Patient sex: M
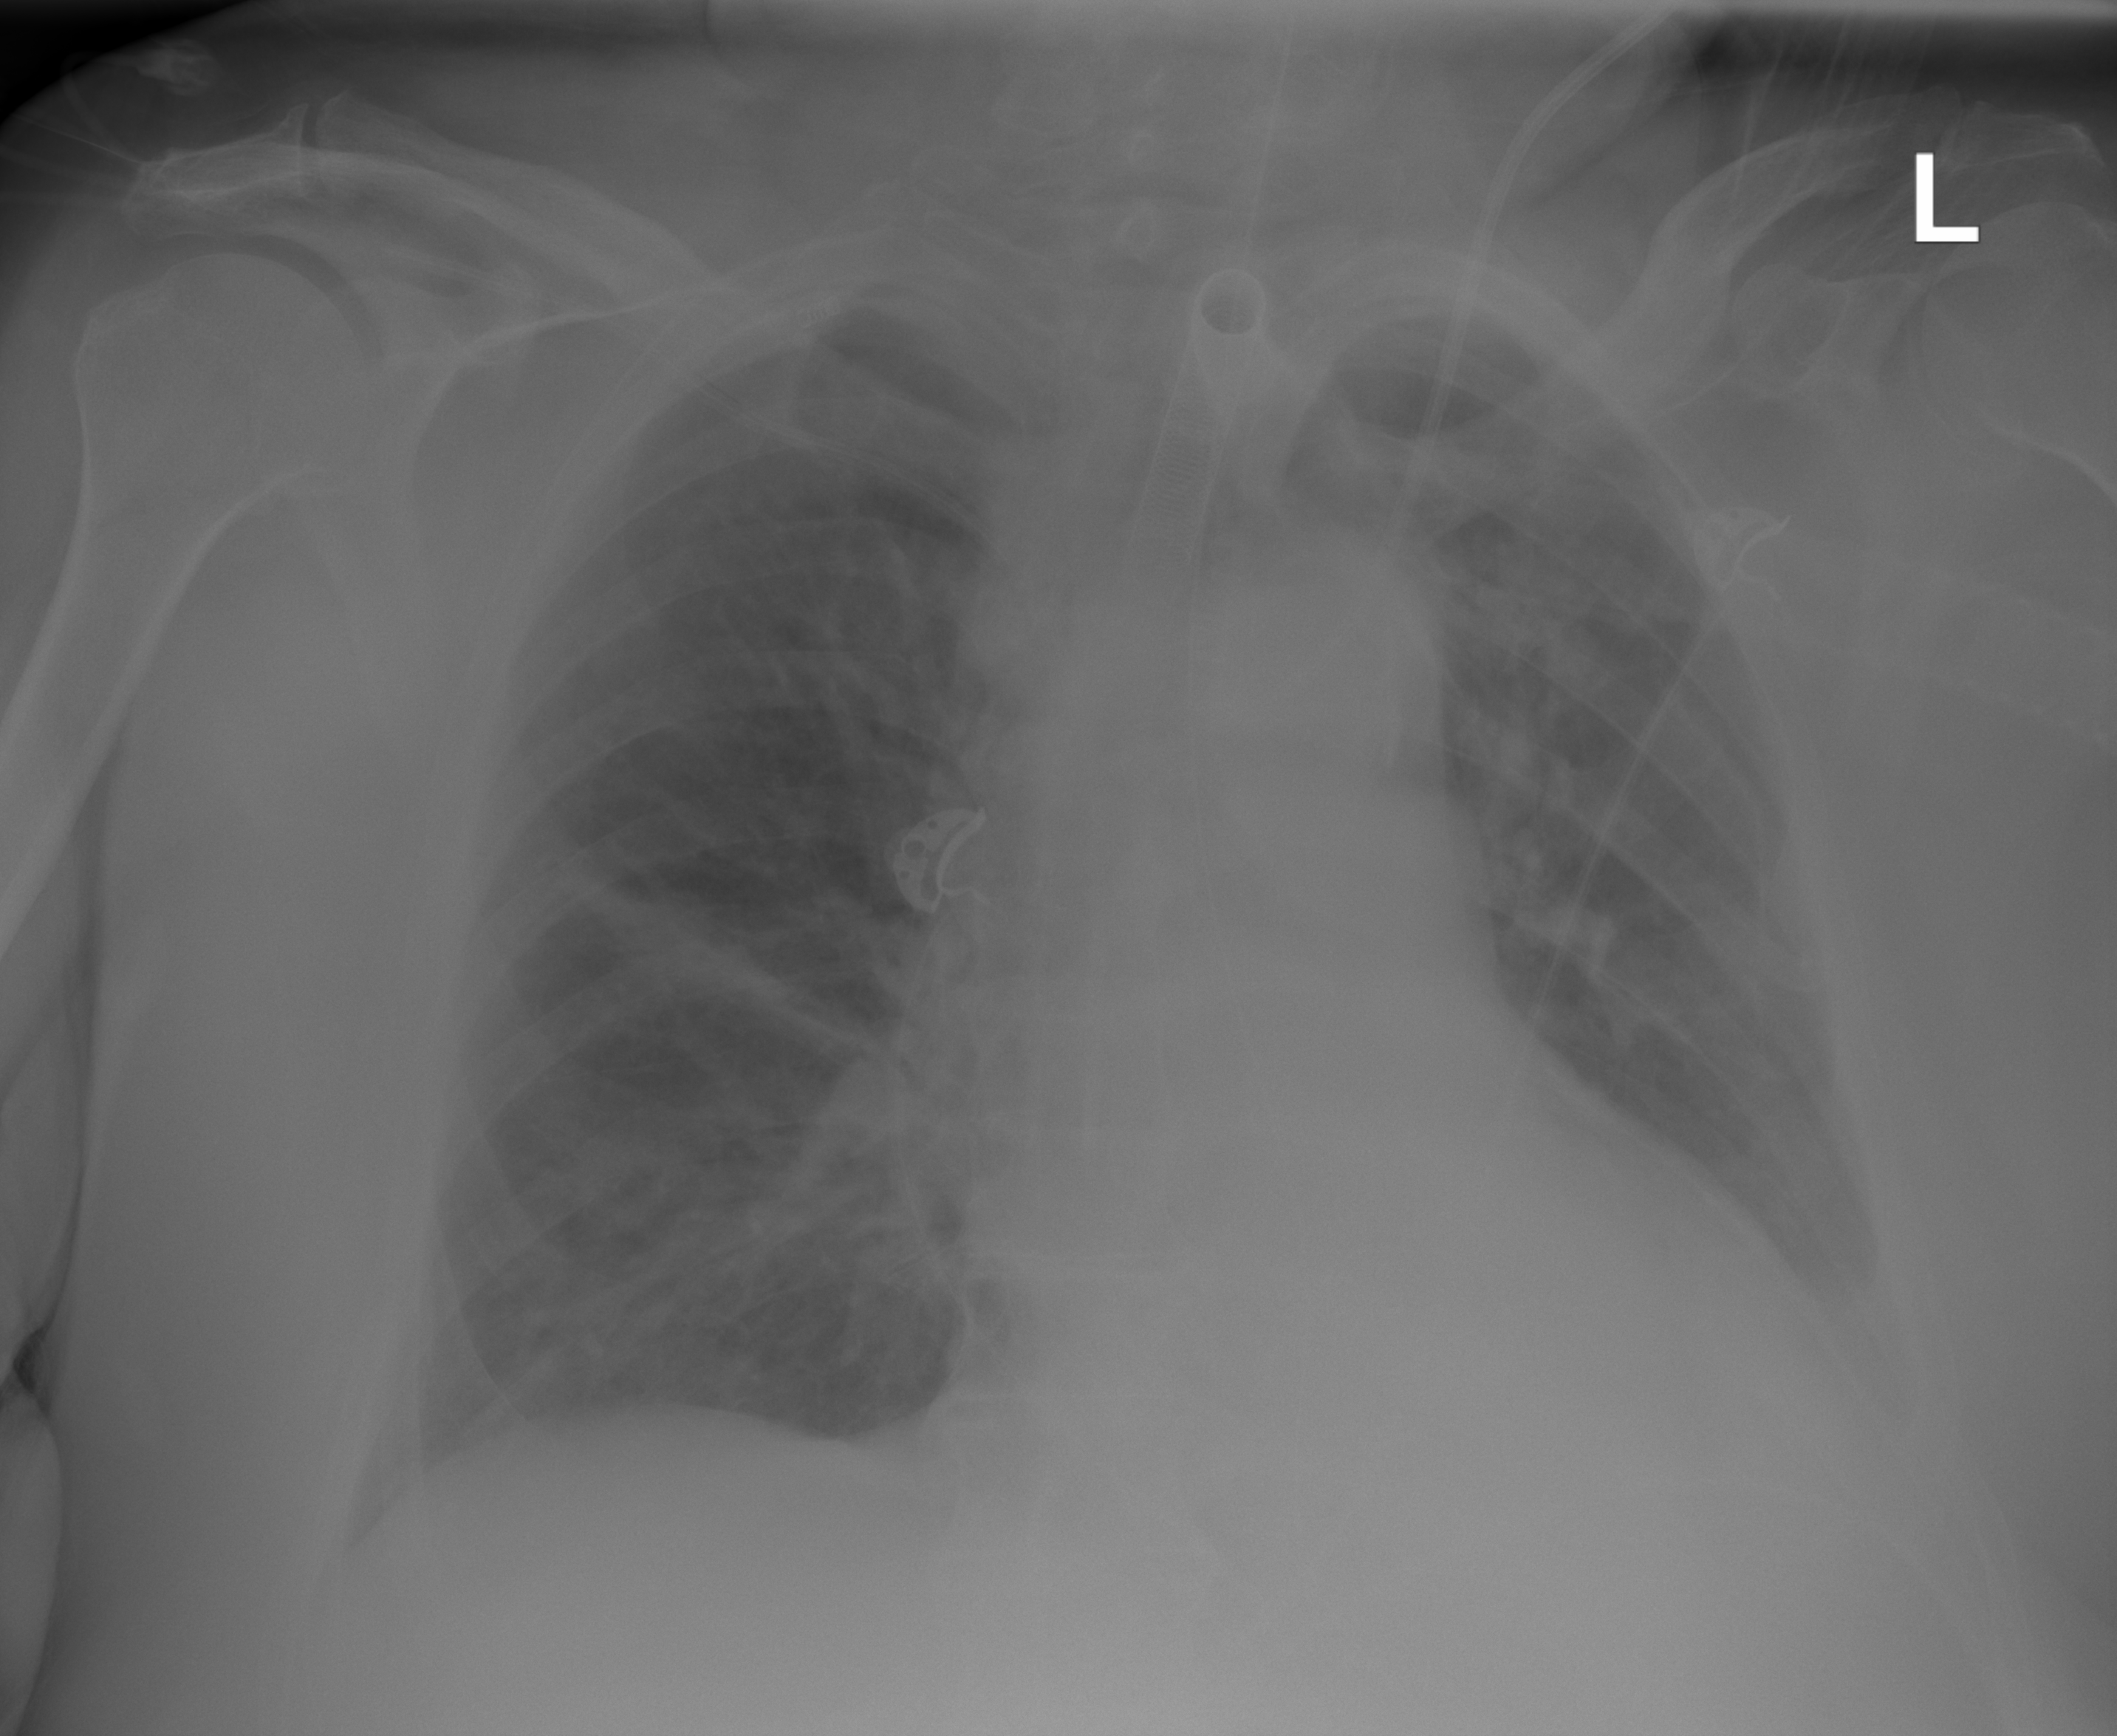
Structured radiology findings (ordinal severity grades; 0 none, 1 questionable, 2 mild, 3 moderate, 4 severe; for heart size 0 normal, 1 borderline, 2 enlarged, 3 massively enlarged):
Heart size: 2
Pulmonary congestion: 2
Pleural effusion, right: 0
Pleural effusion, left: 2
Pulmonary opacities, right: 0
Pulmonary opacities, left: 2
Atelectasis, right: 2
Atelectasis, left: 2